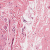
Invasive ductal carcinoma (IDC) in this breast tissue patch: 0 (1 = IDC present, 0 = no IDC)